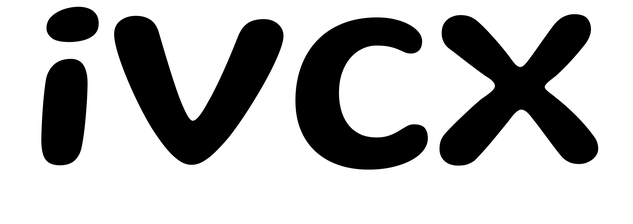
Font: Gluten_Medium